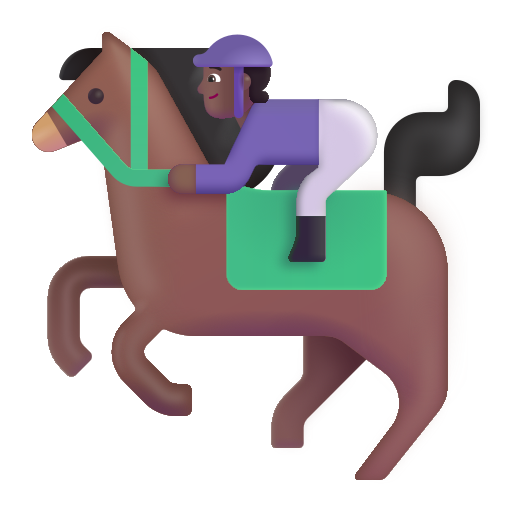
horse racing color  dark